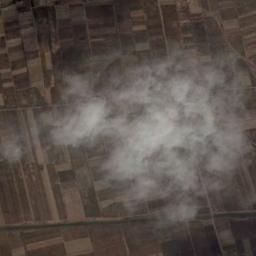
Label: cloud